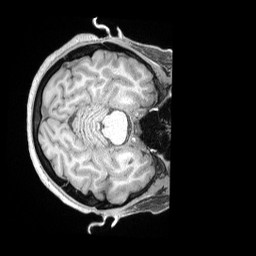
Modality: T1w
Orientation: axial
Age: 39
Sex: female
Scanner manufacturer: siemens
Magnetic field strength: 3 T
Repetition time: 2 s
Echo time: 0.00211 s